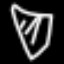
Label: diamond